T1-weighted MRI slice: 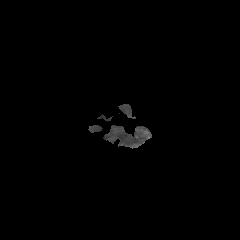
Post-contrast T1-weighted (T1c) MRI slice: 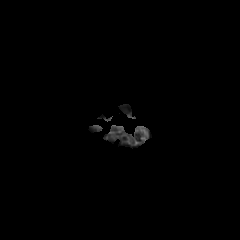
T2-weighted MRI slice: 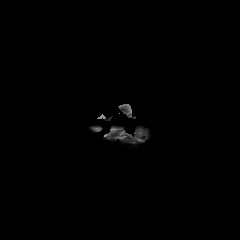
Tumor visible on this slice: no